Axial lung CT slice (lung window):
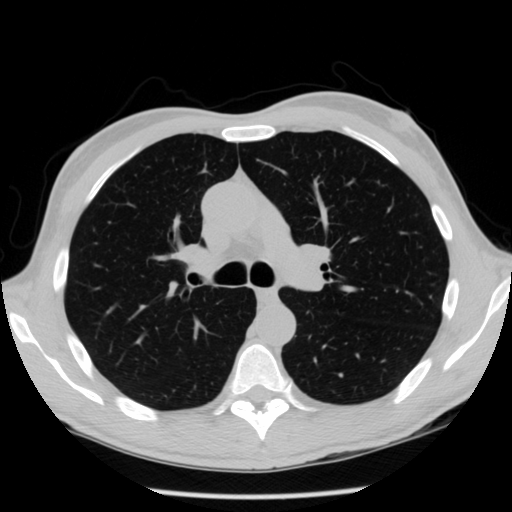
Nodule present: no